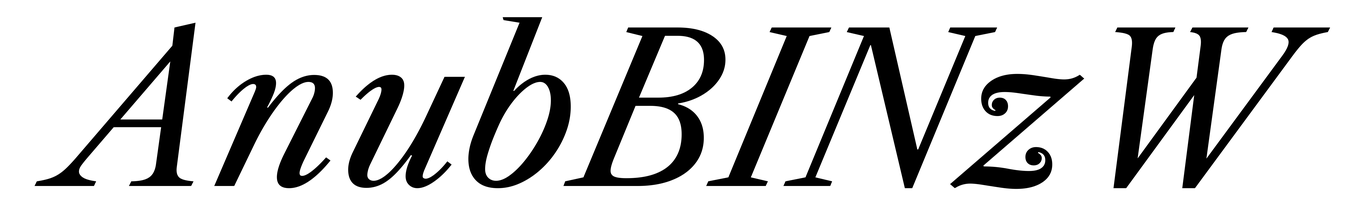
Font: LibreCaslonText-Italic_Italic